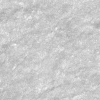
Atmospheric dust classification: not_dusty